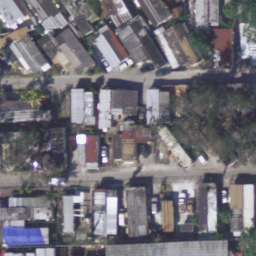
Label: mobilehomepark